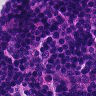
Metastatic tissue present: no